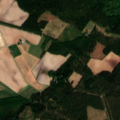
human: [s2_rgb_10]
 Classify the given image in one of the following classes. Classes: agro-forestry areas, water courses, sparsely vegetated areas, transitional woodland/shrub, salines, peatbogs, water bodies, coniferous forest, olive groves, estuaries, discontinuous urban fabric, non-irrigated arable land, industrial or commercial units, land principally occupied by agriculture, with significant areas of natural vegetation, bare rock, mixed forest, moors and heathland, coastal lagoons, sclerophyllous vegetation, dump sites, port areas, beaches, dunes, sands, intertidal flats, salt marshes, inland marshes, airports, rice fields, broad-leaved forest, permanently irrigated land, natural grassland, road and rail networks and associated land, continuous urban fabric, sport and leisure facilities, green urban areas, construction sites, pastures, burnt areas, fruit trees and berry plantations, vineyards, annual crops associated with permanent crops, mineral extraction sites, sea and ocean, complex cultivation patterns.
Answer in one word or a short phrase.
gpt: non-irrigated arable land, coniferous forest, mixed forest